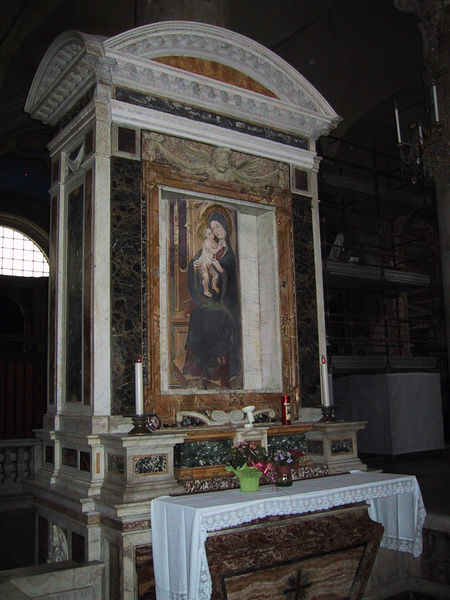
Titel: Madonnenbild
Standort: Rom, S. Maria in Aracoeli (EU - I - Latium)
Schlagwörter: gemälde, weiß, ocker, blumen, braun, fenster, marmor, schwarz, beige, sockel, spitze, stein, bild, tischtuch, gitter, kirche, stickerei, decke, kind, mutter, engel, blumentopf, farbig, bilder, kerze, kerzen, stuck, granit, foto, fotografie, altar, kerzenständer, heiligenschein, christus, jesus, gebinde, maria, madonna, schrein, bogenfenster, jesuskind, maria mit dem kind, altartuch, strahler, altare, stoffdecke, aaltar, mutter gotter